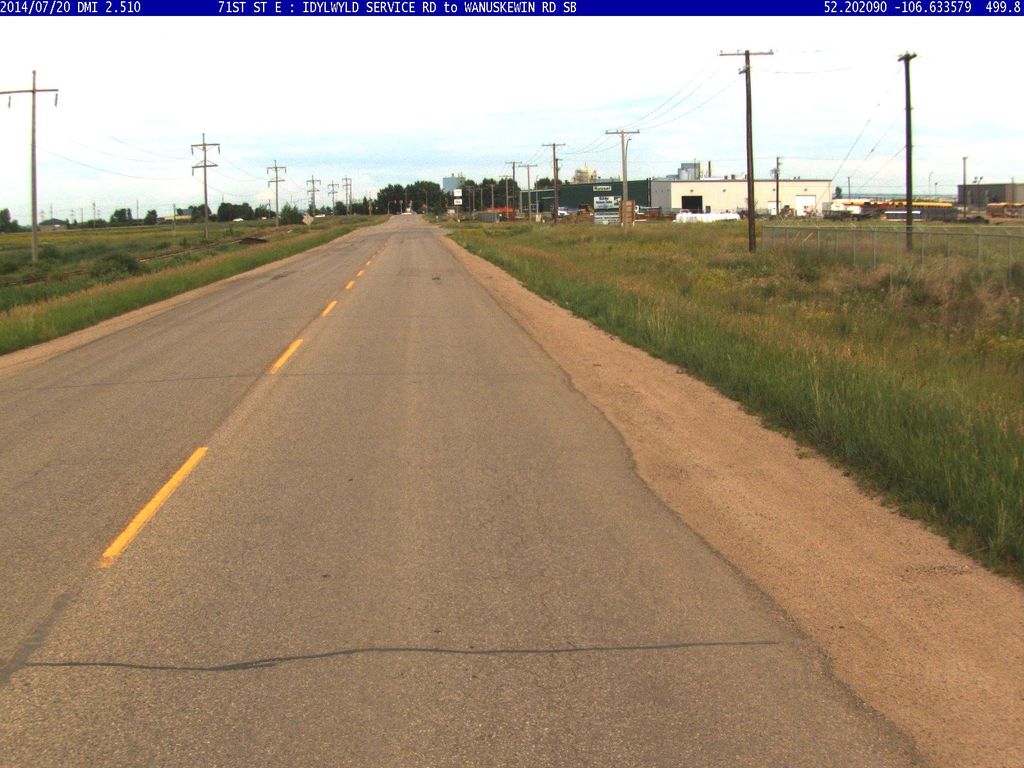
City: saskatoon